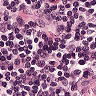
Metastatic tissue present: no